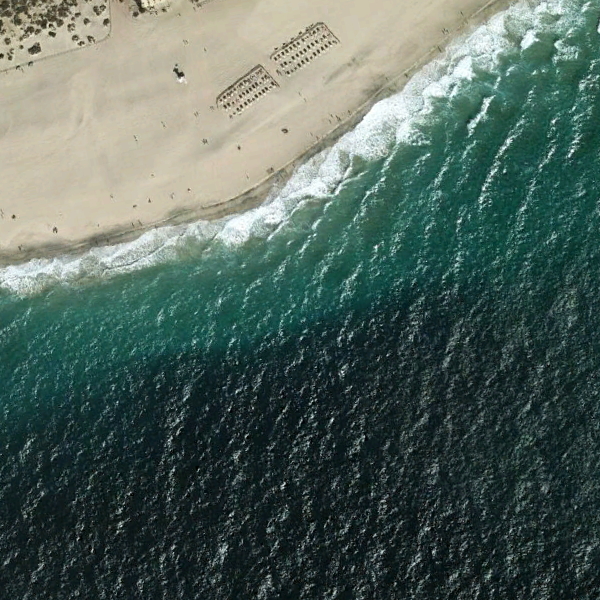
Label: Beach